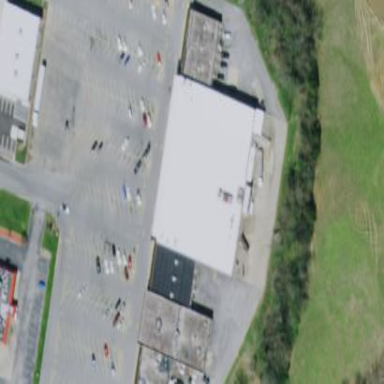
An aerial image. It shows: Building that houses supermarket.